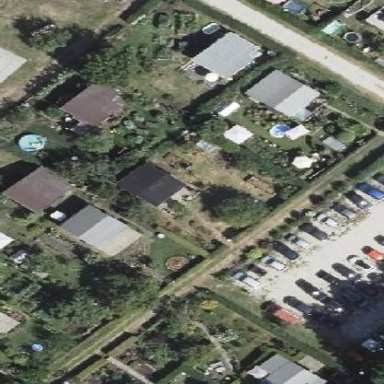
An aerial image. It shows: Plot in the allotments.